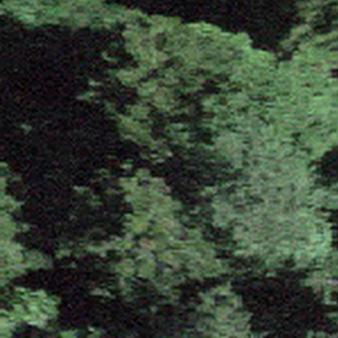
Label: other